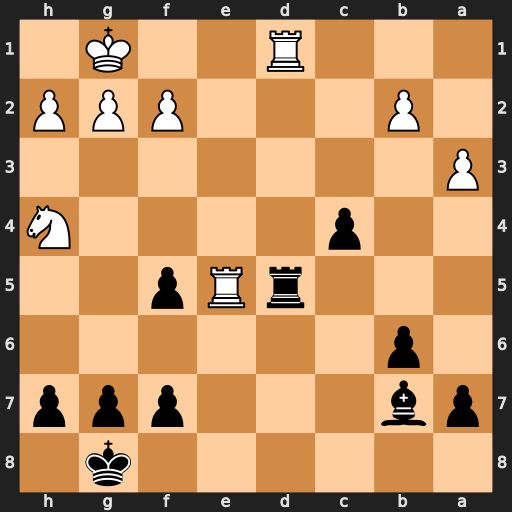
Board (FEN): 6k1/pb3ppp/1p6/3rRp2/2p4N/P7/1P3PPP/3R2K1
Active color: b
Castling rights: -
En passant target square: -
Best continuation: Rxd1+ Re1 Rxe1#